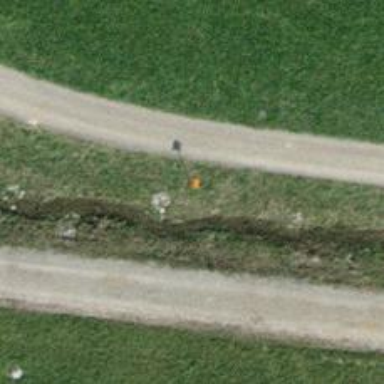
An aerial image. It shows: Marker pipeline supported by pole.